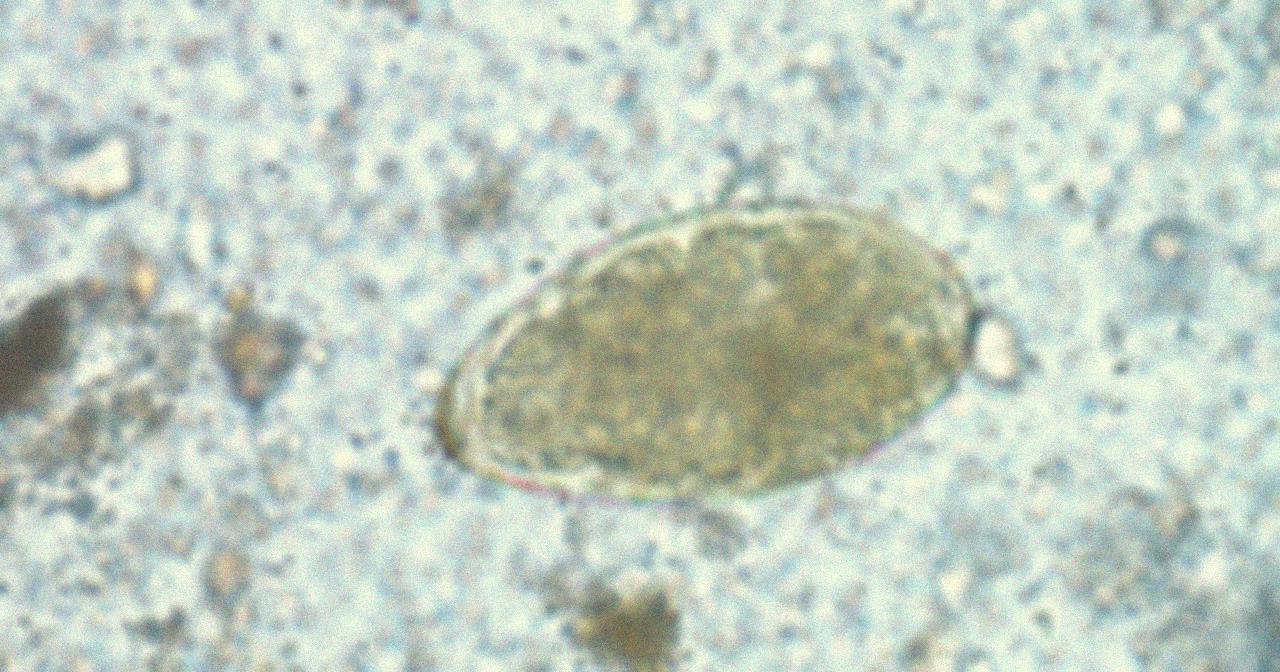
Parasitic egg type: Fasciolopsis buski